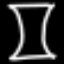
Label: hourglass